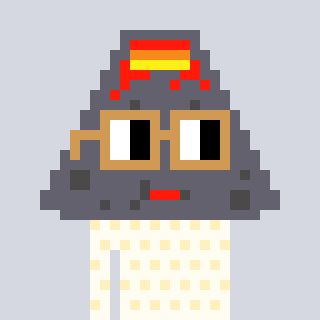
a pixel art character with square brown glasses, a volcano-shaped head and a grayscale-colored body on a cool background